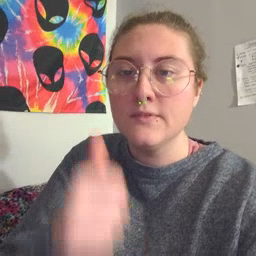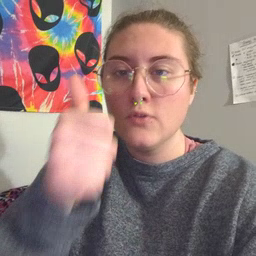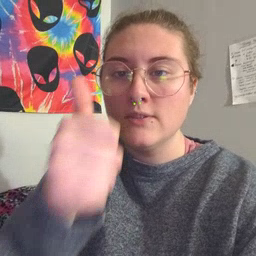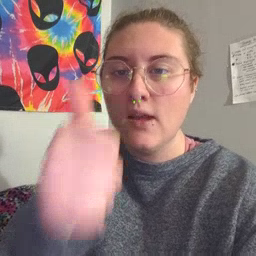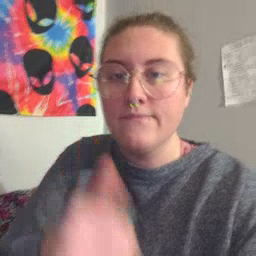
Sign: yourself